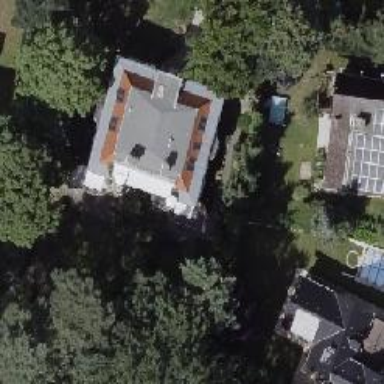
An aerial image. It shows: Quadruple saltbox roof shape on apartment building.